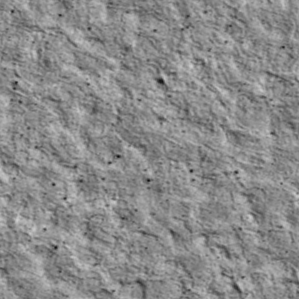
Label: non_frost